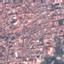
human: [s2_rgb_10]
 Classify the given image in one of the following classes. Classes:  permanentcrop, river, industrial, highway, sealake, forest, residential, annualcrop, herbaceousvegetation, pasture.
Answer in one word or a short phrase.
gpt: Residential